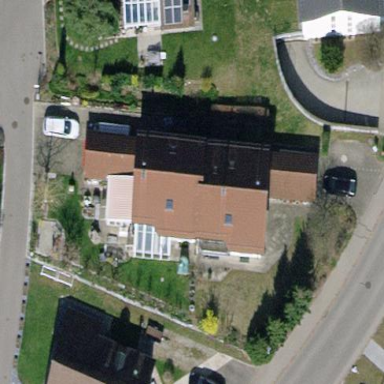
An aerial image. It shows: Detached building with gabled roof.